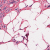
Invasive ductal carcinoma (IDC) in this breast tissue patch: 1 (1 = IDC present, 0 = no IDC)